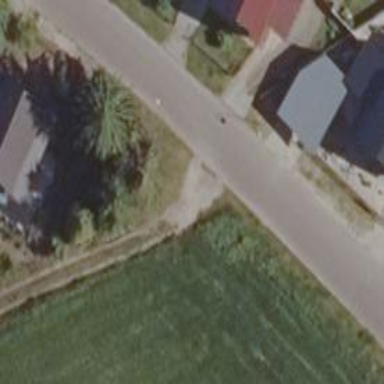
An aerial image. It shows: Paved residential road.